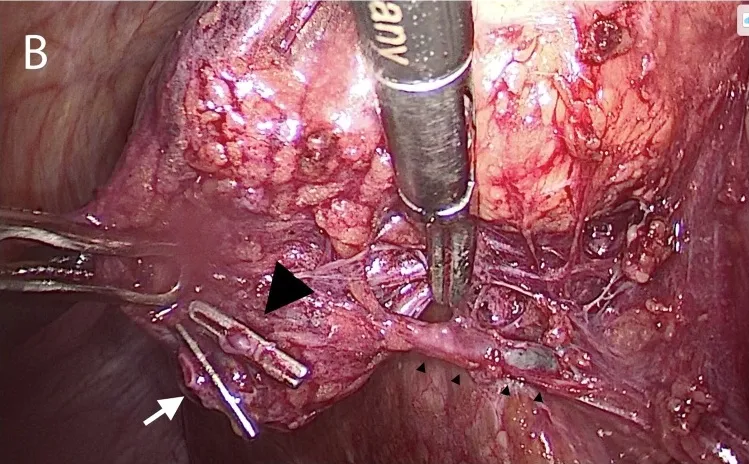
The cystic duct (white arrow) and cystic artery (large arrowhead) have been divided. A subvesical duct connecting the gallbladder infundibulum to the right hepatic lobe is detected (small arrowheads). Histopathology confirmed this to be a bile duct.
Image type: medical_photograph (other_medical_photograph)